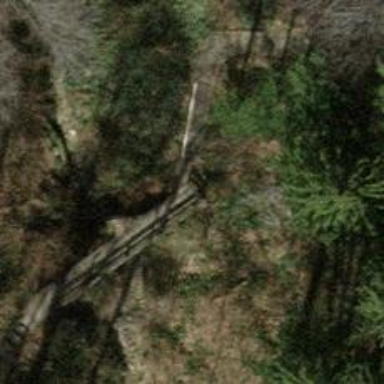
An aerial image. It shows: Path on bridge.